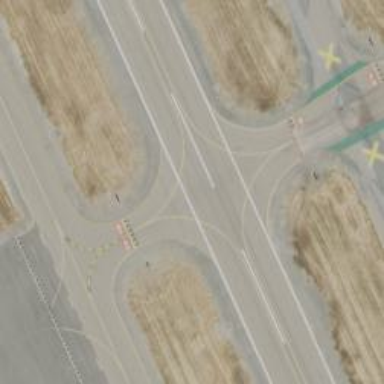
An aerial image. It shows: Image of taxiway at airport.